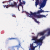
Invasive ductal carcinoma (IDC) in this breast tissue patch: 0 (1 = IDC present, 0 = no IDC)